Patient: sex M, age 36
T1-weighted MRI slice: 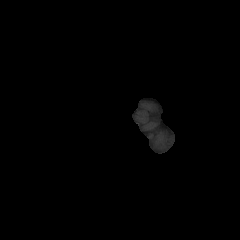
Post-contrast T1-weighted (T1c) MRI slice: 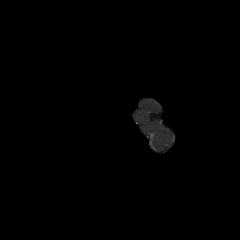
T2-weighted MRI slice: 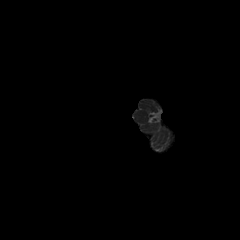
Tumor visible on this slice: no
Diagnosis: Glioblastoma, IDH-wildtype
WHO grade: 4